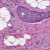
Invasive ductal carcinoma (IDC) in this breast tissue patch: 1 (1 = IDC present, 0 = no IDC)